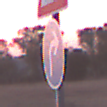
Verkehrszeichen: VorgeschriebeneFahrtrichtungRechts
Zusatzzeichen oben: Arbeitsstelle
Umgebung: Outdoor, Nature
Tageszeit: SunriseSunset
Wetter: Clear
Licht: Natural
Jahreszeit: NotSpecified
Kontrast: LowContrast